Question: I am new to Android Studio and I am trying to add a side navigational bar for my app.
But I am receiving an error stating that the class
android.support.design.widget.NavigationalView has not been instantiated.
I am unable to see my menu or the navigational header I created.
I previously had the same problem with the Drawer layout.
But I was able to solve it by changing the dependencies in build.gradle from 'com.android.support:appcompat-v7:28.0.0-alpha3'and 'com.android.support:design:28.0.0-alpha3' to 'com.android.support:appcompat-v7:28.0.0-alpha1'and 'com.android.support:design:28.0.0-alpha1'.
Right now I am trying to fix the error with my navigational view.
Here is my xml code:
'''
<?xml version="1.0" encoding="utf-8"?>
<android.support.v4.widget.DrawerLayout
xmlns:android="http://schemas.android.com/apk/res/android"
xmlns:app="http://schemas.android.com/apk/res-auto"
android:id="@+id/drawer_layout"
android:layout_width="match_parent"
android:layout_height="match_parent"
android:fitsSystemWindows="true">
<FrameLayout
android:layout_width="match_parent"
android:layout_height="match_parent"
android:background="@color/colorGrey">
<android.support.design.widget.NavigationView
android:layout_width="250dp"
android:layout_height="match_parent"
android:background="#ffff"
android:layout_gravity="start"
app:headerLayout="@layout/nav_header"
app:menu="@menu/nav_menu"/>
</FrameLayout>
'''
Here are my build.gradle dependencies:
'''
apply plugin: 'com.android.application'
android {
compileSdkVersion 28
defaultConfig {
applicationId "com.example.bah.myapplication"
minSdkVersion 19
targetSdkVersion 28
versionCode 1
versionName "1.0"
testInstrumentationRunner "android.support.test.runner.AndroidJUnitRunner"
}
buildTypes {
release {
minifyEnabled false
proguardFiles getDefaultProguardFile('proguard-android.txt'), 'proguard-rules.pro'
}
}
}
dependencies {
implementation fileTree(dir: 'libs', include: ['*.jar'])
implementation 'com.android.support:appcompat-v7:28.0.0-alpha1'
implementation 'com.android.support:cardview-v7:28.0.0-alpha1'
implementation 'com.android.support:design:28.0.0-alpha1'
implementation 'com.android.support.constraint:constraint-layout:1.1.2'
testImplementation 'junit:junit:4.12'
androidTestImplementation 'com.android.support.test🏃1.0.2'
androidTestImplementation 'com.android.support.test.espresso:espresso-core:3.0.2'
}
'''
Here is the Error I am receiving:

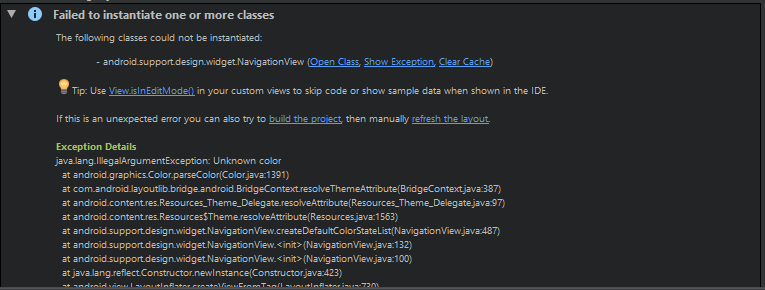
Answer: Change the navigation view background to be '@android:color/white'
If that doesn't fix it, you have some other color within your styles.xml that cannot be parsed